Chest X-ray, AP view. Patient: 22 years old, sex M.
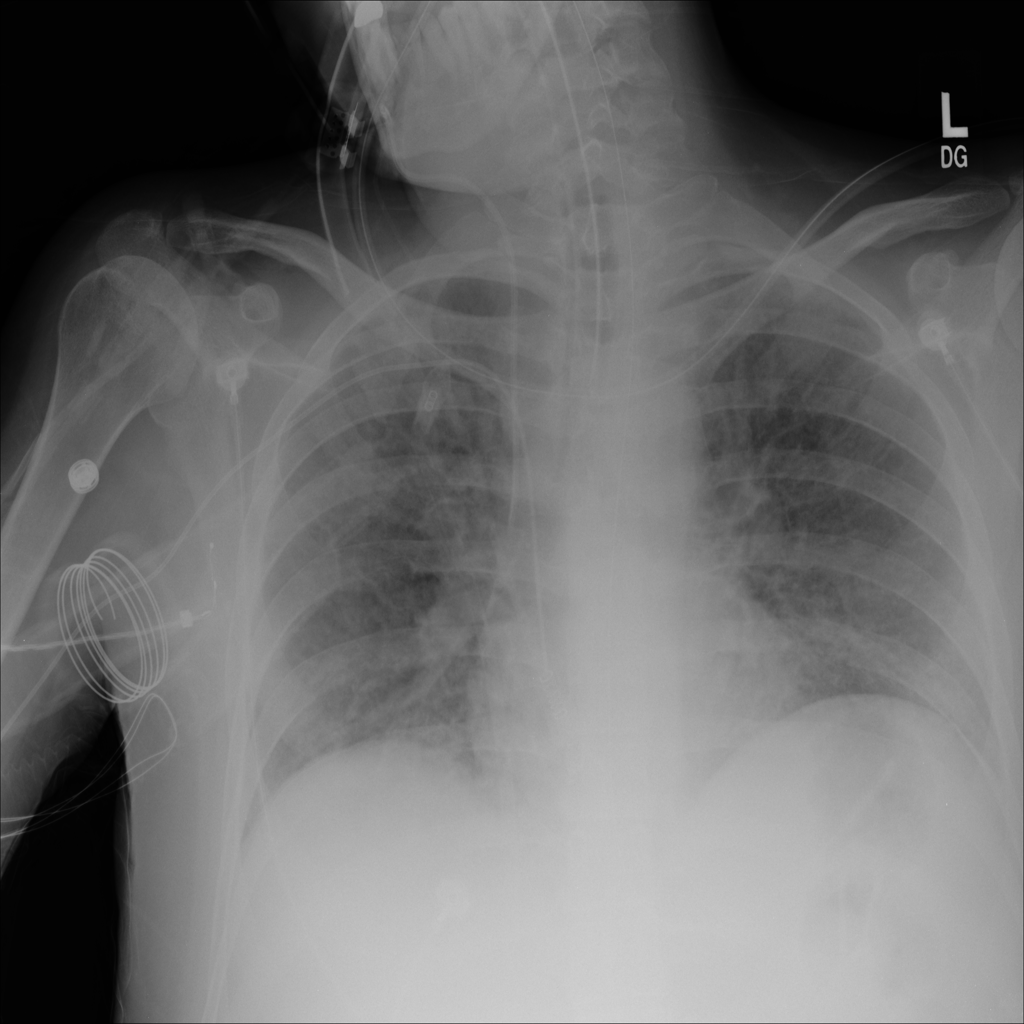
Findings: Infiltration